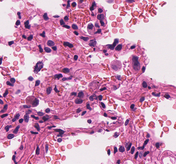
Tumor epithelial tissue: no
Tumor-associated stroma tissue: no
Normal tissue: yes